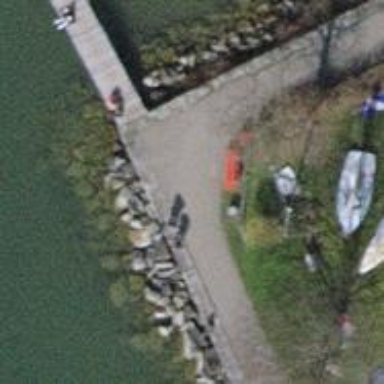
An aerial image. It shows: Man-made pier.